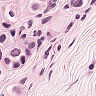
Metastatic tissue present: yes